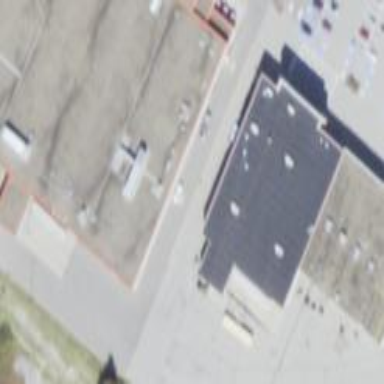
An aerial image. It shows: Building.